Fundus camera: zeiss
Shooting center: midpoint
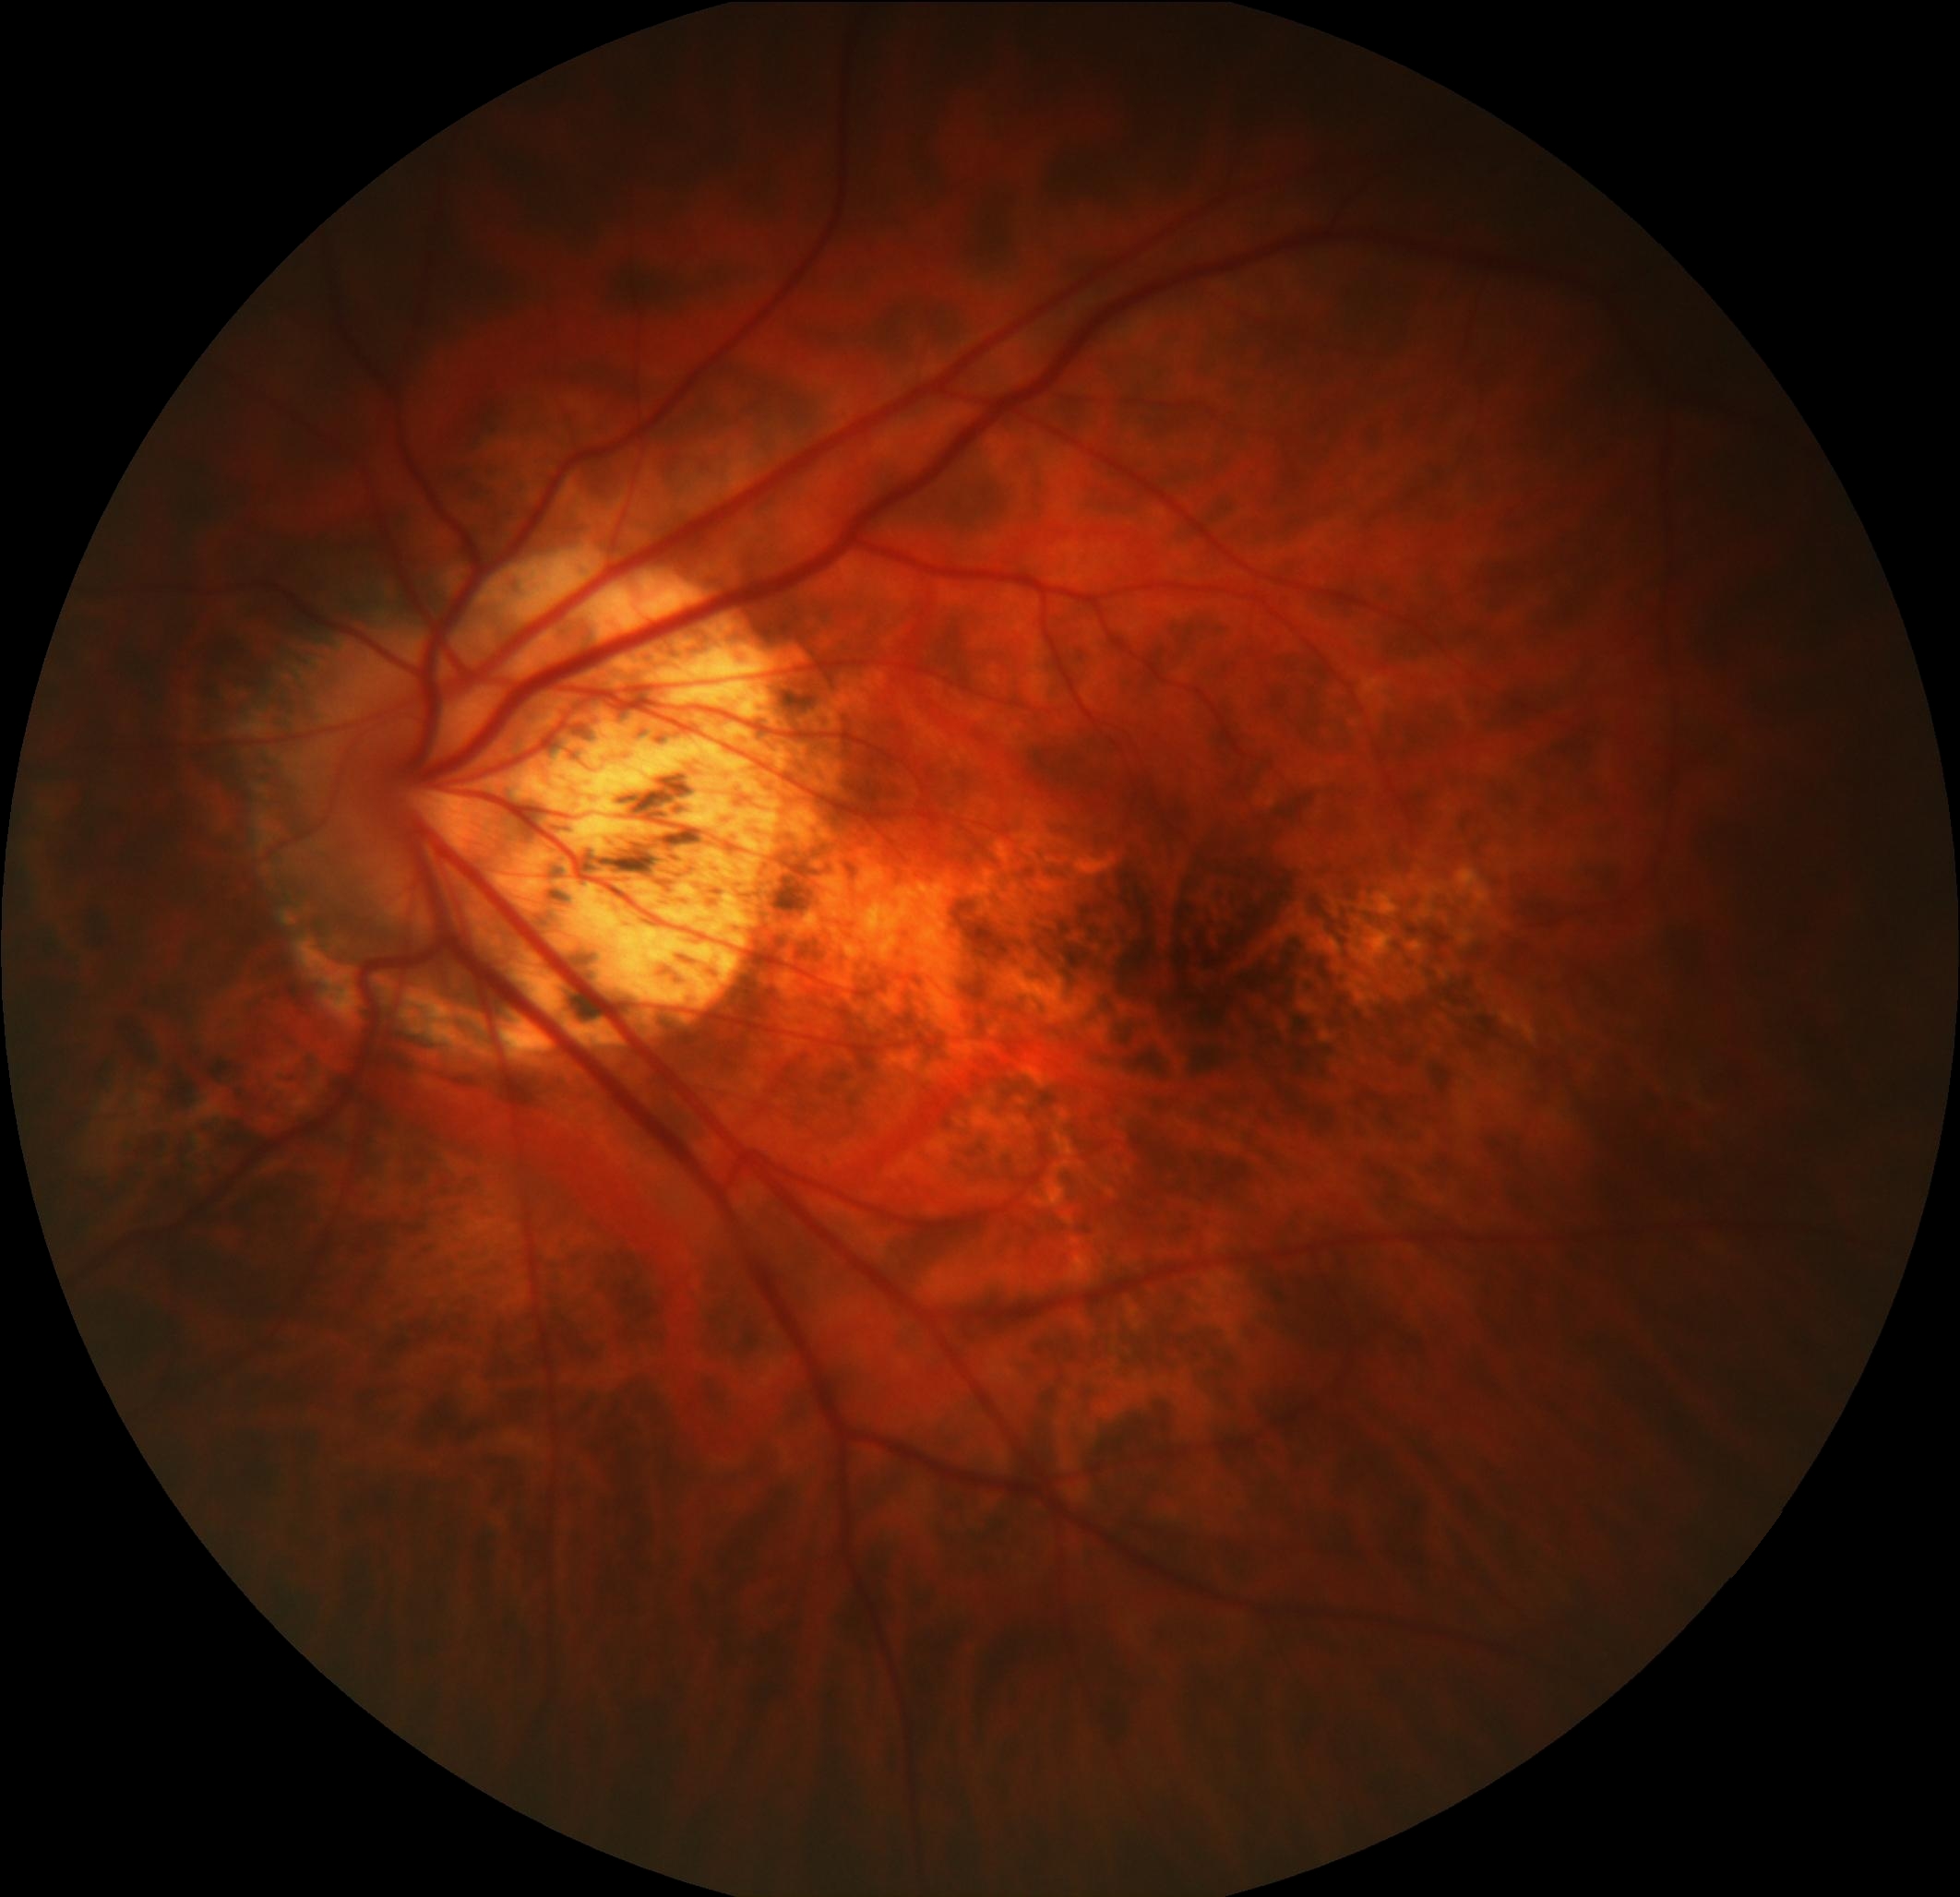
Pathologic myopia: yes
Patchy retinal atrophy: present
Retinal detachment: absent